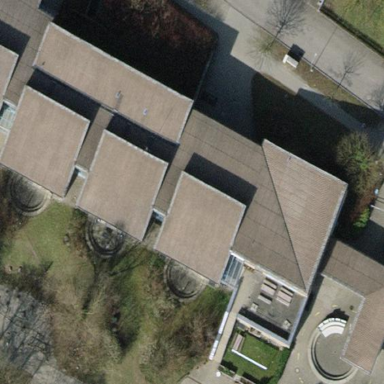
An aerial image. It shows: School building.